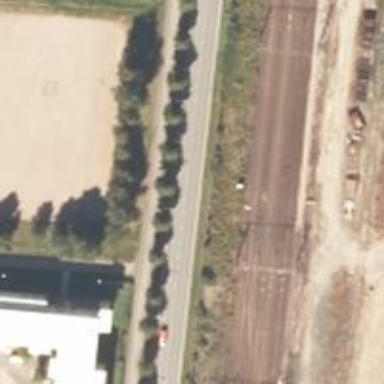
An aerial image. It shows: Railway track with continuous electrified contact line.